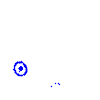
Particle: pion